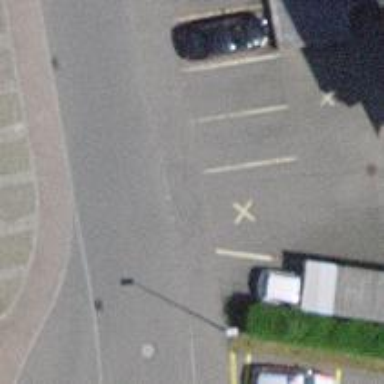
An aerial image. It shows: Kerb serving as barrier.